Question: I'm new to Wordpress Development and I read some discussions but I didn't really understand what I'm suppose to do. I made the custom navigation bar for my website but I an unable to make a sub-menu for my navbar. I know I'm suppose to make a walker class but I don't really understand the functionalities behind it. Any help is appreciated it. Here is my HTML code:

'''
<!-- NAVBAR
================================================== -->
<div class="navbar-wrapper">
<div class="navbar navbar-inverse navbar-fixed-top" role="navigation">
<div class="container">
<div class="navbar-header">
<button type="button" class="navbar-toggle" data-toggle="collapse" data-target=".navbar-collapse">
<span class="sr-only">Toggle navigation</span>
<span class="icon-bar"></span>
<span class="icon-bar"></span>
<span class="icon-bar"></span>
</button>
</div><!-- navbar-header -->
<!-- If the menu (WP admin area) is not set, then the "menu_class" is applied to "container". In other words, it overwrites the "container_class". Ref: http://wordpress.org/support/topic/wp_nav_menu-menu_class-usage-bug?replies=4 -->
<?php
wp_nav_menu( array(
'theme_location' => 'primary',
'container' => 'nav',
'container_class' => 'navbar-collapse collapse',
'menu_class' => 'nav navbar-nav navbar-right'
) );
?>
</div><!-- container -->
</div><!-- navbar -->
</div><!-- navbar-wrapper -->
</header>
'''
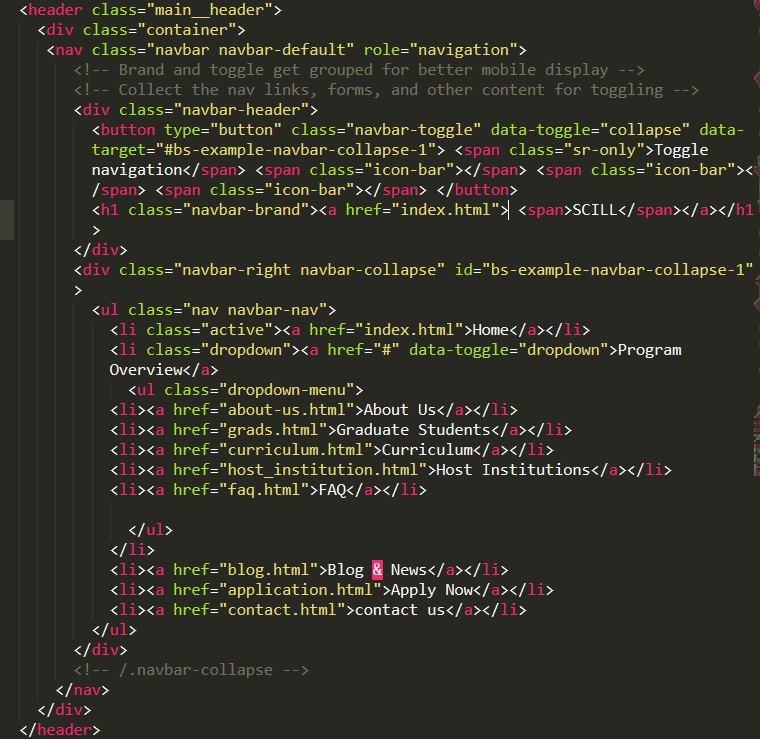
Answer: You can use this three simple steps for wp-bootstrap-navwalker. <URL>